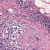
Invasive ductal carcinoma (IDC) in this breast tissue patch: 0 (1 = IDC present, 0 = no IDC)